Interaction volume radius: 5 \u00c5
Interaction volume height: 15 \u00c5
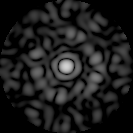
Disorder parameter: 0.8561